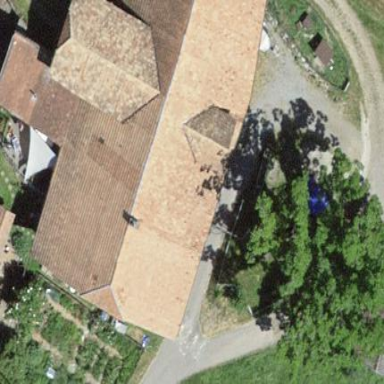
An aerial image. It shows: Farm building.